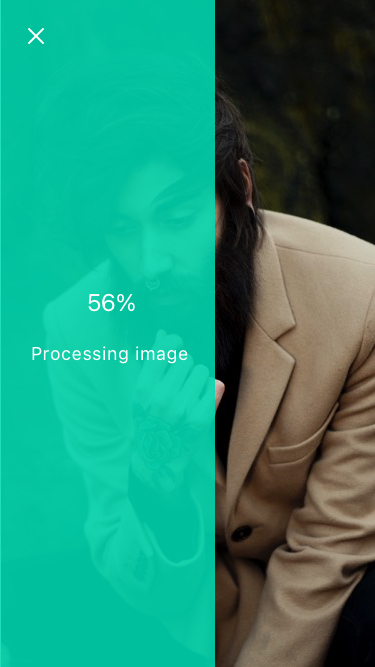
Text in this UI design:
Processing image
56%